Question: Hi guys. I got bored this morning and decided to write a graphing program. Eventually i'll be able to run things like on this software.
When anything changes on screen, a call to the 'repaint' method of the 'JPanel' where everything is painted to is made. This is the 'JPanel' paint method:
'''
public void paint(Graphics g)
{
for(Node node : graph.getNodes()){
node.paint(g);
}
for(Link link : graph.getLinks()){
link.paint(g);
}
}
'''
It simply cycles through each element in the lists, and paints them.
The paint method for the node class is:
'''
public void paint(Graphics g)
{
g.setColor(color);
g.drawOval(location.x, location.y, 50, 50);
g.setColor(Color.BLACK);
g.drawString(name, location.x + 20, location.y + 20);
}
'''
And for the link it is:
'''
public void paint(Graphics g)
{
Point p1 = node1.getLocation();
Point p2 = node2.getLocation();
// Grab the two nodes from the link.
g.drawLine(p1.x + 20, p1.y + 20, p2.x + 20, p2.y + 20);
// Draw the line between them.
int midPointX = ((p1.x + p2.x) / 2) + (100 / (p2.x - p1.x));
int midPointY = ((p1.y + p2.y) / 2) + 30;
// Compute the mid point of the line and get it closer to the line.
g.setColor(Color.BLACK);
g.drawString(String.valueOf(weight), midPointX, midPointY);
}
'''
The issue I am having arises when I use the 'JOptionPane' class. When I select the option to add a new node, and select where to place it, an 'inputDialog' pops up, asking for the node's name.
The nodes are added fine, for this behaviour occurs:

Is this a common problem; an issue with 'paint' or 'repaint' perhaps?
Nonetheless, here is the code that calls the 'inputDialog':
'''
Function addNode = functionFac.getInstance(state);
String name = "";
while(!name.matches("[A-Za-z]+")) {
name = JOptionPane.showInputDialog("Please enter the name of the node.", null);
}
addNode.execute(stage, new NodeMessage(arg0.getPoint(), name));
'''
: Function is an interface type that I have written.
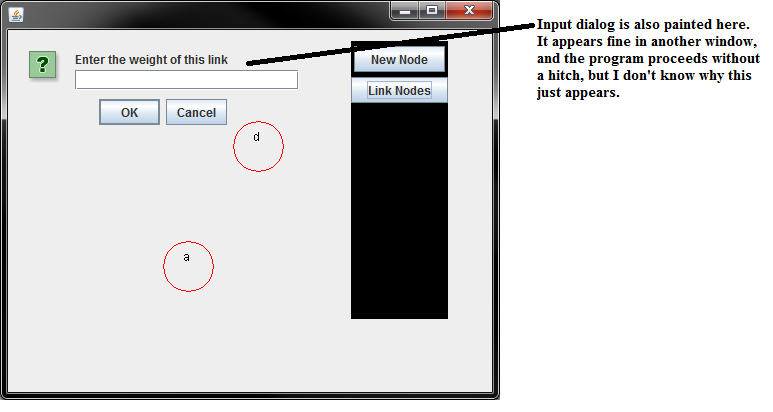
Answer: "Swing programs should override 'paintComponent()' instead of overriding 'paint()'."--<URL>.
"If you do not honor the opaque property you will likely see visual artifacts."--<URL>
See also this <URL> that examines a related issue.